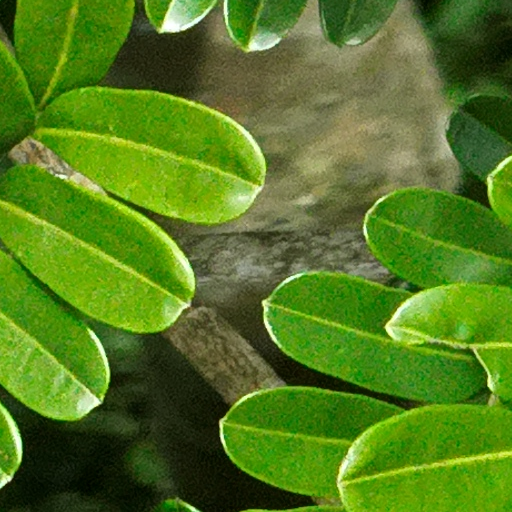
Species: Calophyllum longifolium
GBIF accepted scientific name: Calophyllum longifolium
Crown area (m\u00b2): 127.168